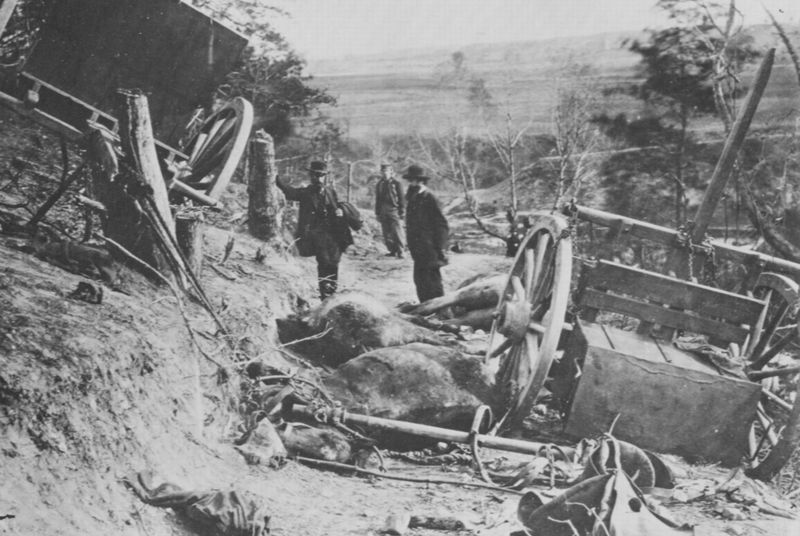
Titel: Wirkung von explodierten Geschossen
Künstler: Mathew B. Brady
Schlagwörter: baum, mann, bäume, landschaft, menschen, hut, männer, tiere, weg, anzug, bart, leinen, tod, tot, karren, pferd, pferde, räder, sack, kutsche, rad, wagen, unglück, foto, melone, schwarzweiß, deichsel, kiste, unfall, zerbrochen, gebrochen, qagen